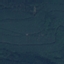
Land use / land cover class: Forest